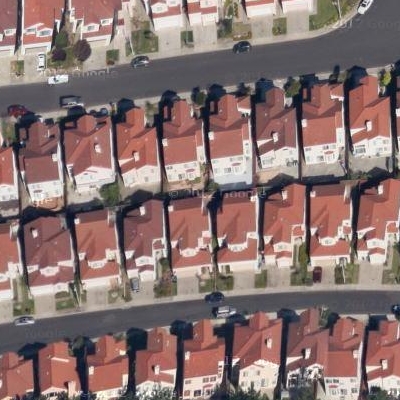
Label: fResident